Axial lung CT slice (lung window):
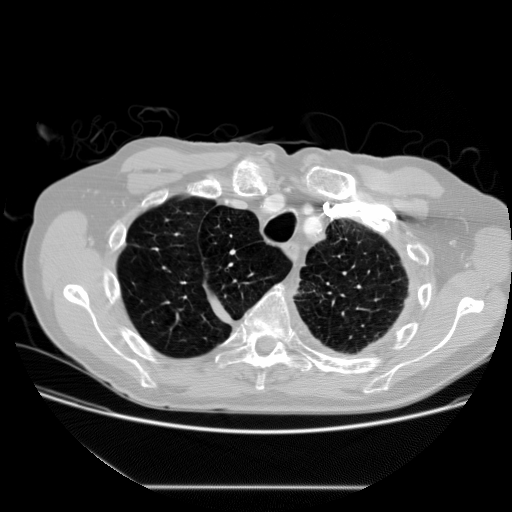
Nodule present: no